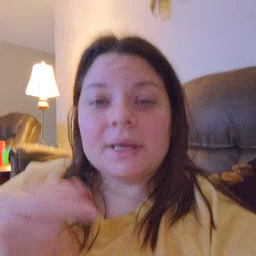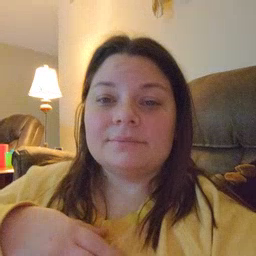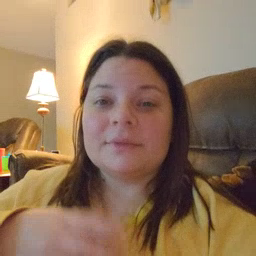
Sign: puppy